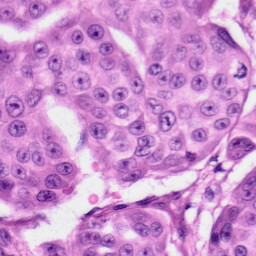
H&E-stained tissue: Skin